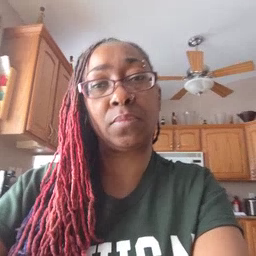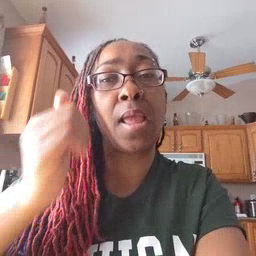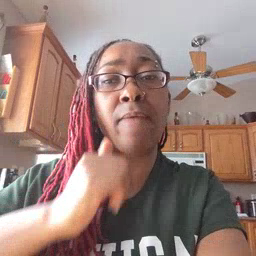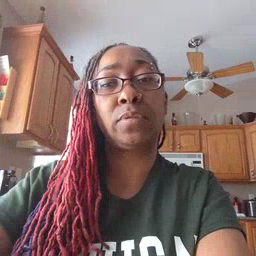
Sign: every